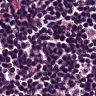
Metastatic tissue present: no